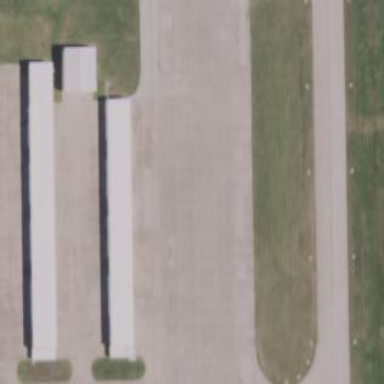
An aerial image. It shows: Apron at the airport.